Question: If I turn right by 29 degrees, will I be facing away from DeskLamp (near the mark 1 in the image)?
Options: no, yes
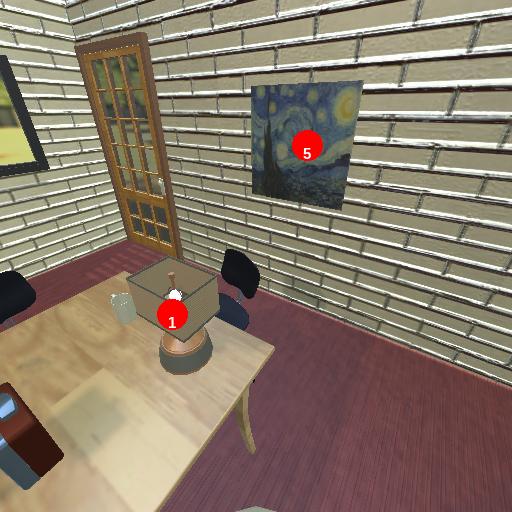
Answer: no